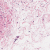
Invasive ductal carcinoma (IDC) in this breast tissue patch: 0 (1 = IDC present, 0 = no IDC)